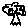
Label: tree